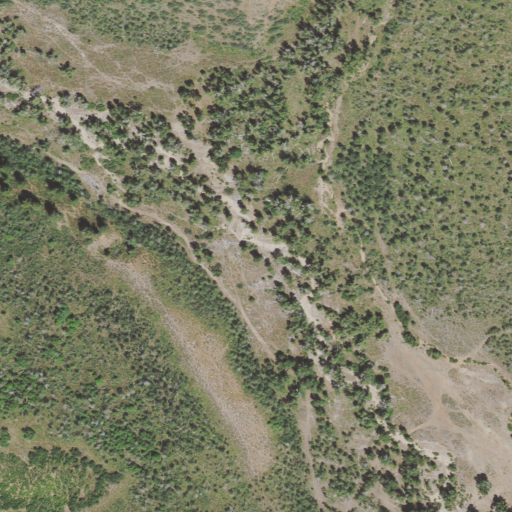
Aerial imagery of valley in Utah named Right Fork Guilder Sleeve Canyon containing deciduous forest, woody wetlands, herbaceous wetlands, and shrub